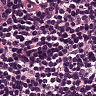
Metastatic tissue present: no